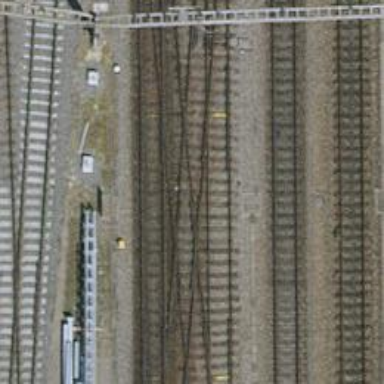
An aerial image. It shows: Railway crossing.